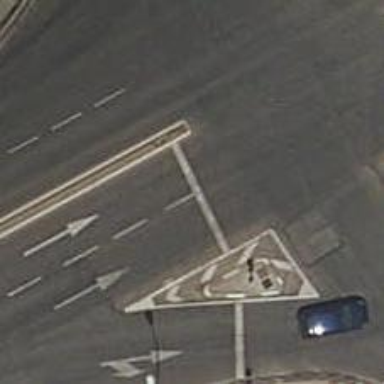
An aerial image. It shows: Road with traffic signals.